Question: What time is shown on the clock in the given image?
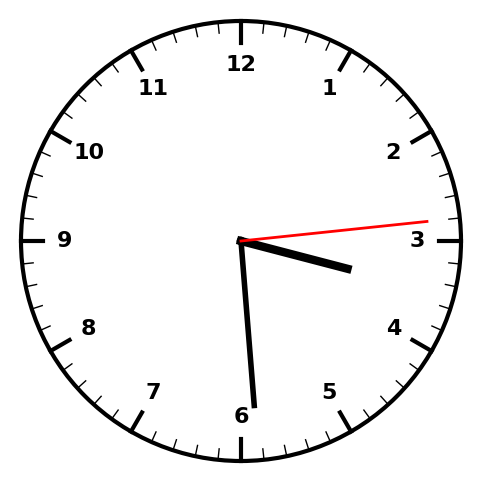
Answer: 03:29:14